Field crop: tomato
Growth stage: 2
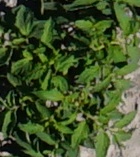
Species: tomato